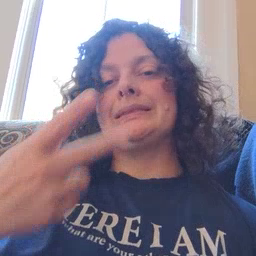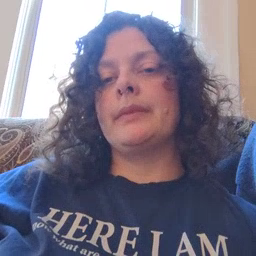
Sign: see